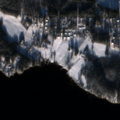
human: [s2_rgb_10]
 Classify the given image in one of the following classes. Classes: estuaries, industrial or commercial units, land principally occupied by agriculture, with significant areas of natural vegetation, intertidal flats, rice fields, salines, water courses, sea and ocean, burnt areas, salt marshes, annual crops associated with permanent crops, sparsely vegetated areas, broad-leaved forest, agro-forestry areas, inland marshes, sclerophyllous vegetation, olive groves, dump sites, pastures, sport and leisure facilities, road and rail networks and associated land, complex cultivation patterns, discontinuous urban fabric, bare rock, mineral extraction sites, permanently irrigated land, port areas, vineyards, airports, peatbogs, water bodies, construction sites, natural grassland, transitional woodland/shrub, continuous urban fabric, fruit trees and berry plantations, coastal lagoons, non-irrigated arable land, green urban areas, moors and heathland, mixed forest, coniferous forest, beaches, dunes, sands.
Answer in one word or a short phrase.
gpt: discontinuous urban fabric, land principally occupied by agriculture, with significant areas of natural vegetation, coniferous forest, mixed forest, water bodies